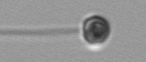
Label: flagellate